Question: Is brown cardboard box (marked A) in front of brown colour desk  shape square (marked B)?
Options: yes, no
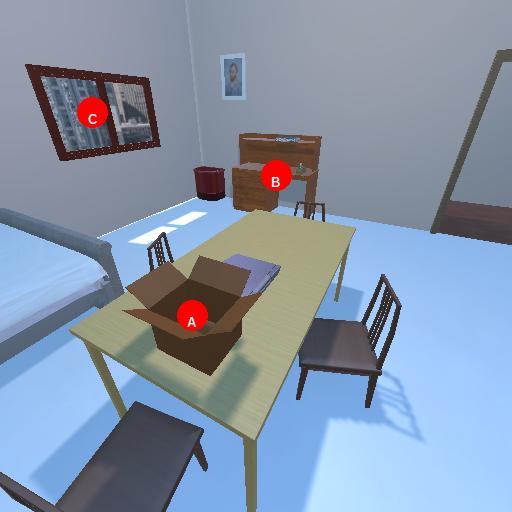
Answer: yes